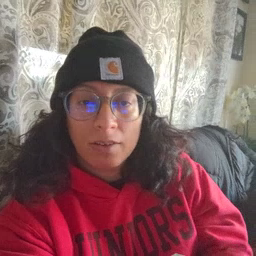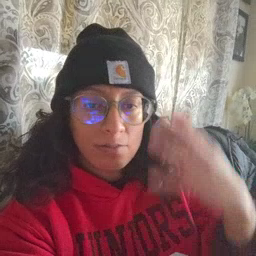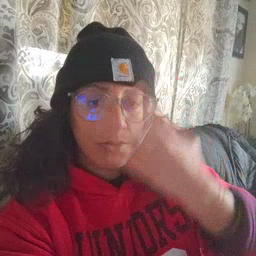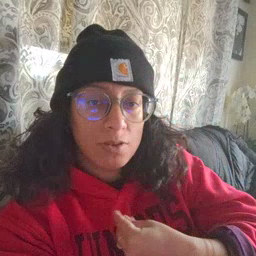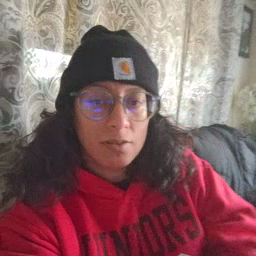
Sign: pretty